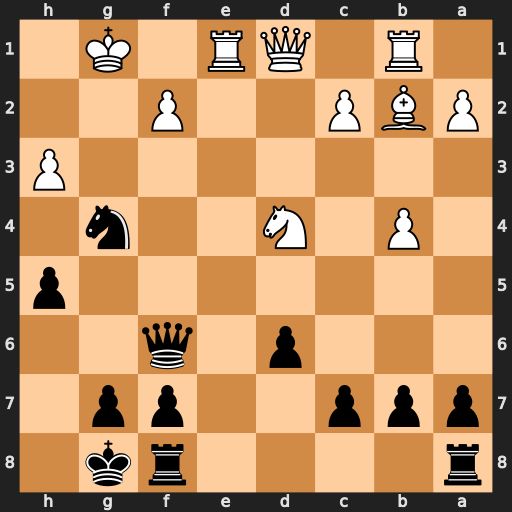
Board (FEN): r4rk1/ppp2pp1/3p1q2/7p/1P1N2n1/7P/PBP2P2/1R1QR1K1
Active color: b
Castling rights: -
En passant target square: -
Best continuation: Qxf2+ Kh1 Qh2#